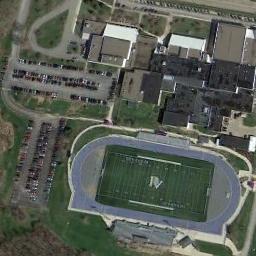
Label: ground_track_field